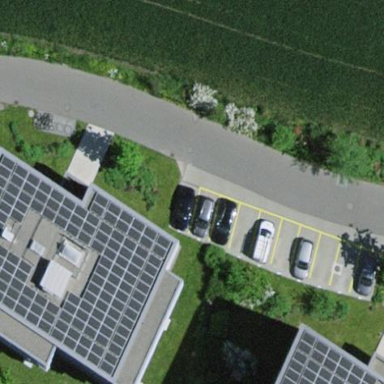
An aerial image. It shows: Parking available on the street side.